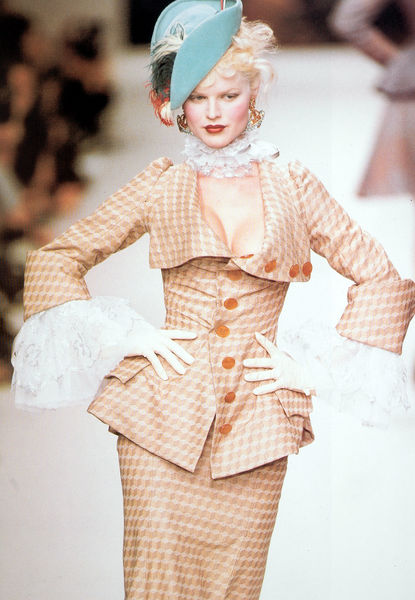
Titel: Kostüm
Künstler: Vivienne Westwood
Institution: unbekannt
Schlagwörter: blau, feder, weiß, menschen, ausschnitt, brust, busen, finger, frau, handschuh, handschuhe, hut, kariert, kleid, mund, ohrring, orange, schmuck, türkis, blick, rot, schal, karo, mode, muster, rock, anzug, blond, jacke, augen, federn, gesicht, kragen, präsentation, spitze, ärmel, hände, portrait, porträt, haare, kostüm, pose, ohrringe, borte, lippen, rosa, schminke, taille, brüste, modell, halsband, tüll, zuschauer, rüschen, model, knöpfe, jackett, knopfleiste, revers, lippenstift, dekolleté, foto, fotografie, photographie, karos, eng, tasche, gesciht, tailliert, blazer, kargen, laufsteg, haute couture, modeschau, catwalk, modenschau, achtzieger, chanel, coco chanel, goldene 20er jahre, moddel, modeln, models, pepita, spitzenbluse, talliert, westwood